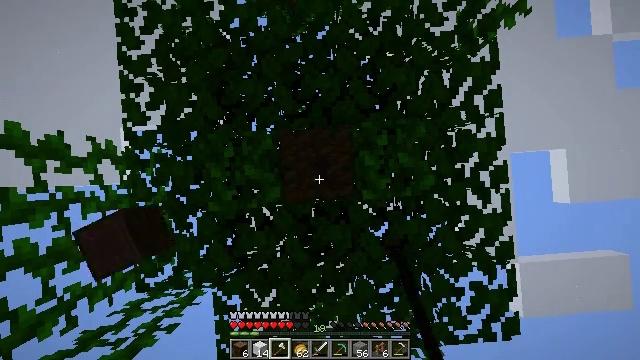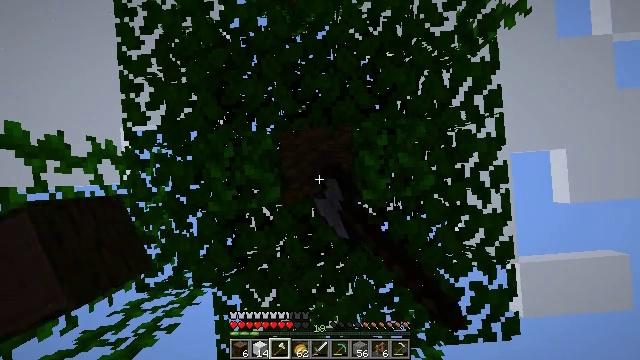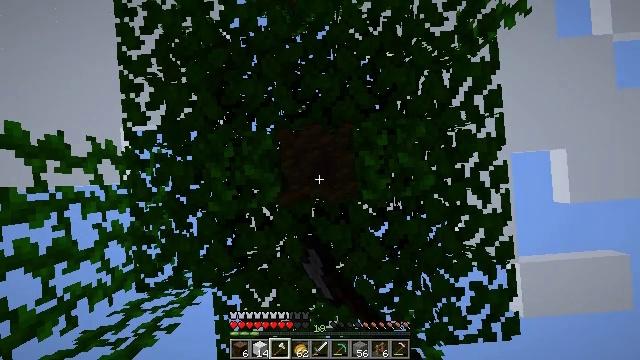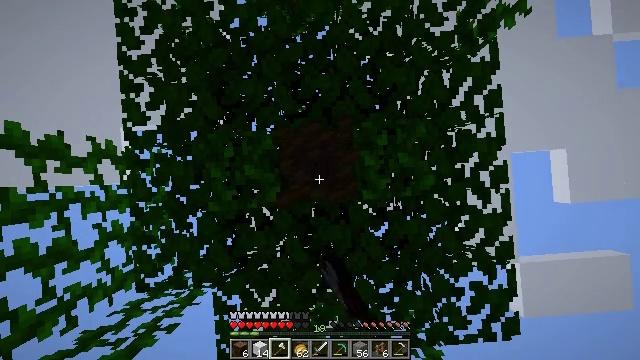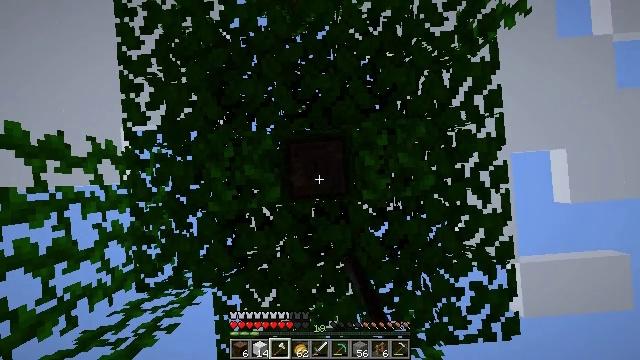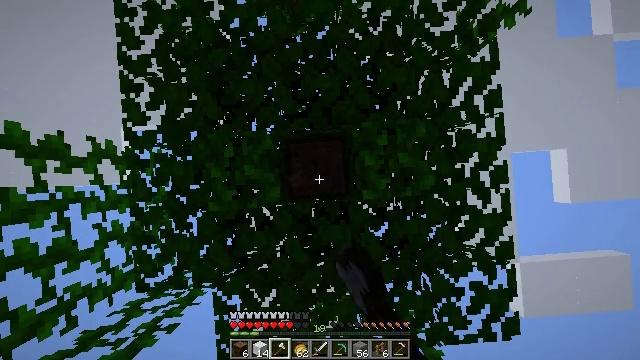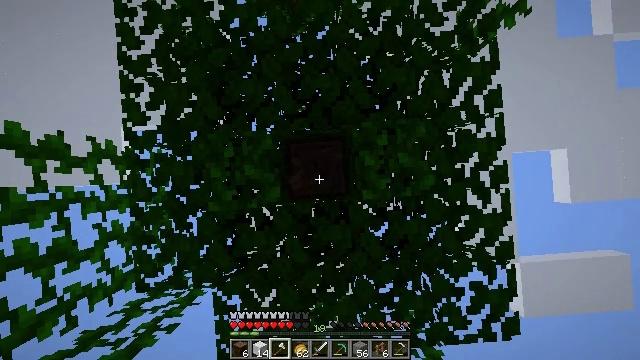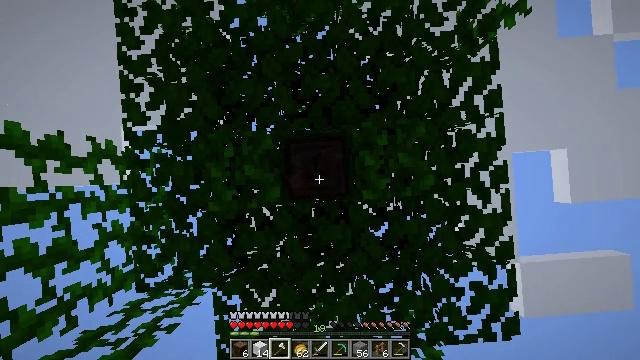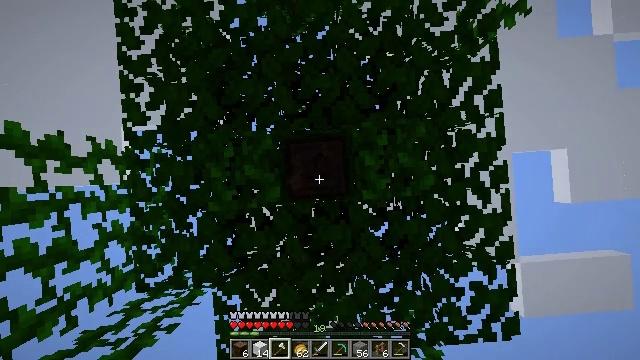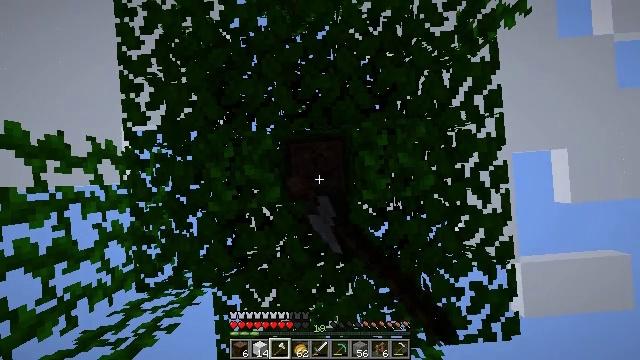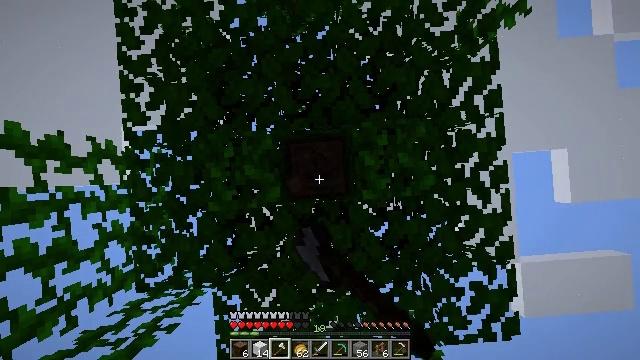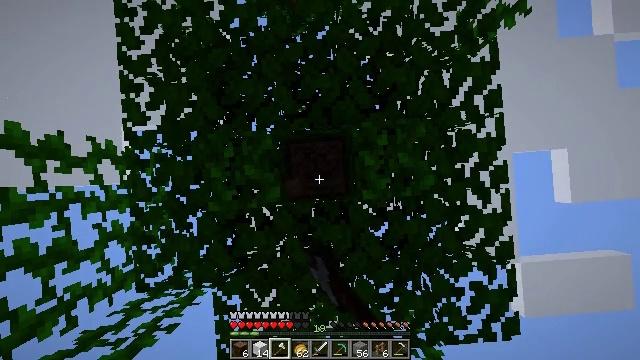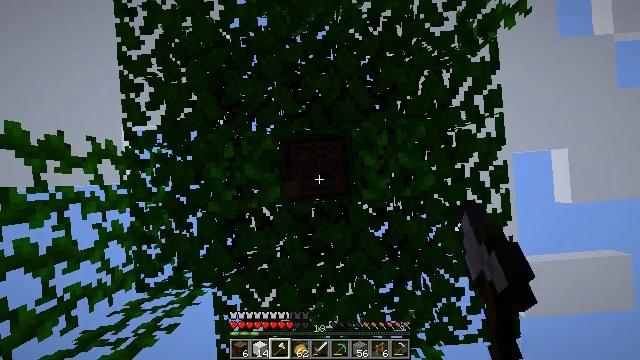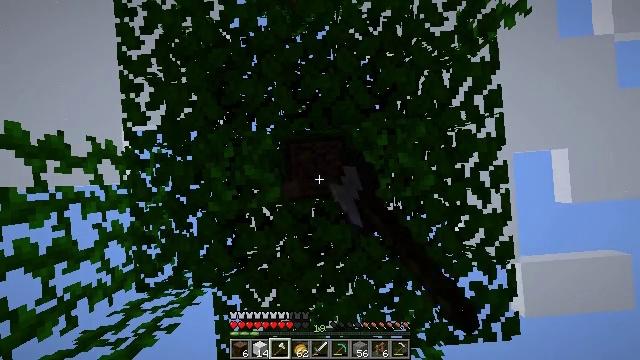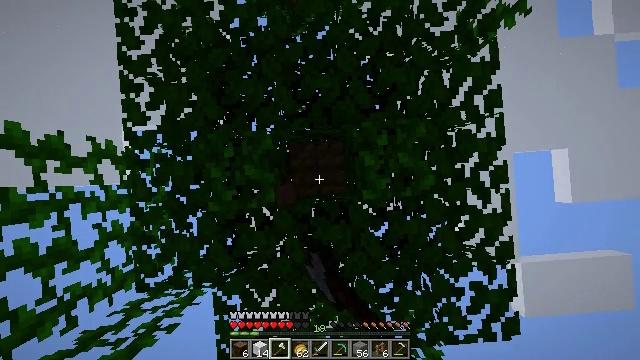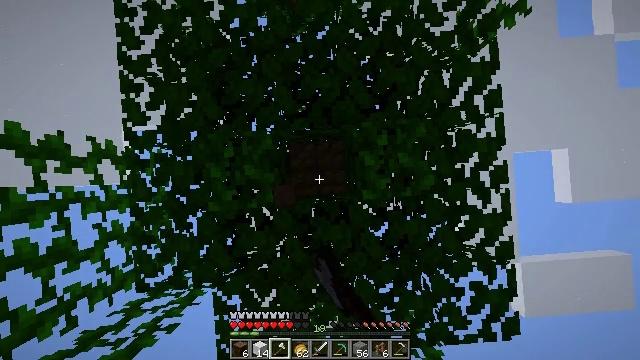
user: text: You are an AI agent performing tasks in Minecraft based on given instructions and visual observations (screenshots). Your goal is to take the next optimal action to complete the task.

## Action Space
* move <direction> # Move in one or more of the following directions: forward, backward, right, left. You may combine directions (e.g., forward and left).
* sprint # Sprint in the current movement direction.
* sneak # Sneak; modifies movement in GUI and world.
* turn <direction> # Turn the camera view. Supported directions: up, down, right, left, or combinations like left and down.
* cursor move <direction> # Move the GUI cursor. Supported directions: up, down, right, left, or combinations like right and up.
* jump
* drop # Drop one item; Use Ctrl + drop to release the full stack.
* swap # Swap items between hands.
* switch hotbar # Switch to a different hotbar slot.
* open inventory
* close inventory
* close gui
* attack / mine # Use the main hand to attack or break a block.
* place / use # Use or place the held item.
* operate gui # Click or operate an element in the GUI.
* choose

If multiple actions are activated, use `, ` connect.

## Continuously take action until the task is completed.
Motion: motion action
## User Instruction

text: Collect the jungle log for building.
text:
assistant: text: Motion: attack / mine
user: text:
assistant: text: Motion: attack / mine
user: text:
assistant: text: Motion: attack / mine
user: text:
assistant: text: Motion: attack / mine
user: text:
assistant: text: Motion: attack / mine
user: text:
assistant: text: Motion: attack / mine
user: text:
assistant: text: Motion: attack / mine
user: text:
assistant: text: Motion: attack / mine
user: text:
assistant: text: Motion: attack / mine
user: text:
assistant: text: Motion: attack / mine
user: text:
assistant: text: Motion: attack / mine
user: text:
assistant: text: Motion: attack / mine
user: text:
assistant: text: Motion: attack / mine
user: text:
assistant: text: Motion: attack / mine
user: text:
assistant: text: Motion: attack / mine
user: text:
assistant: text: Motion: attack / mine
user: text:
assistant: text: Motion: attack / mine
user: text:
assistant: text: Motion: attack / mine
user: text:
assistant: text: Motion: attack / mine
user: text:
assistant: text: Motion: attack / mine
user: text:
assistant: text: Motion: attack / mine
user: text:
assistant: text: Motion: attack / mine
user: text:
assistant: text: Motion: attack / mine
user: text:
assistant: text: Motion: attack / mine
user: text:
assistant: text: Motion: attack / mine
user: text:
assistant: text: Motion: attack / mine
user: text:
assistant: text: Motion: attack / mine
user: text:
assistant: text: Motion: attack / mine
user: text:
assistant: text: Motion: attack / mine
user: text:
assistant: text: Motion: attack / mine